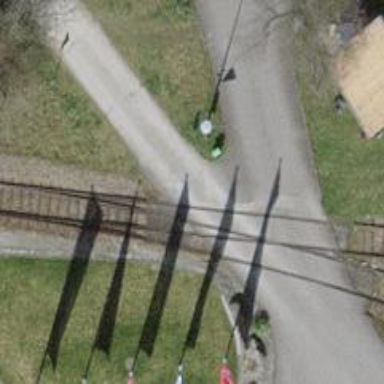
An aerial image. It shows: Railway level crossing.